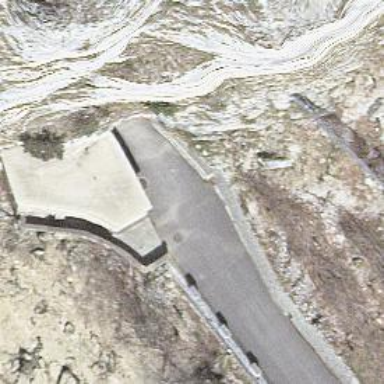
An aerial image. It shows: Concrete path.